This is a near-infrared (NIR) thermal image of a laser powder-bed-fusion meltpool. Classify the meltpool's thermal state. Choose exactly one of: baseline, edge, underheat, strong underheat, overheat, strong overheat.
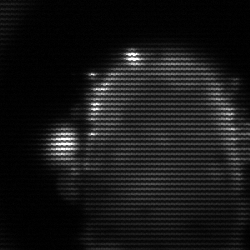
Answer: baseline